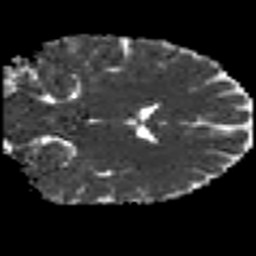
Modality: MD
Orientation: coronal
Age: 22
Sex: male
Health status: ill
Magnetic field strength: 3 T
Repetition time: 8.4 s
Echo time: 0.0926 s